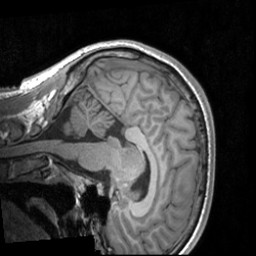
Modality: T1w
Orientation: sagittal
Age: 23
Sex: male
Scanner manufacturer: siemens
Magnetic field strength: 3 T
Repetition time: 1.9 s
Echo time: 0.00226 s